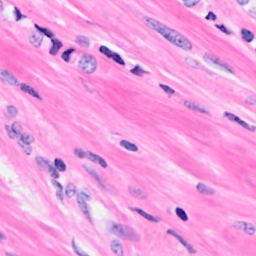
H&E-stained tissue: Breast